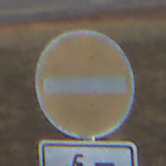
Verkehrszeichen: VerbotDerEinfahrt
Zusatzzeichen unten: EinspurigeFahrzeugeFrei2
Umgebung: Outdoor, Nature
Tageszeit: SunriseSunset
Wetter: Clear
Licht: Natural
Jahreszeit: NotSpecified
Kontrast: HighContrast